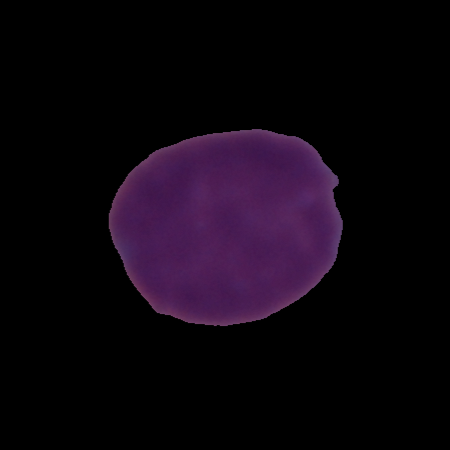
Label: cancer